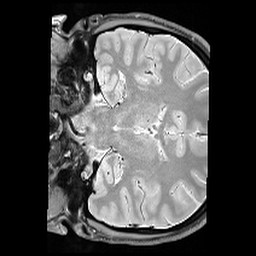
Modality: T1w
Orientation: coronal
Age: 26
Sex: male
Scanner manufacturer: siemens
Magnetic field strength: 3 T
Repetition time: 6.5 s
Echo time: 0.016 s